Field crop: tomato
Growth stage: 1
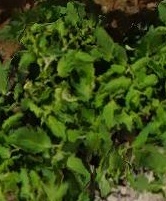
Species: tomato